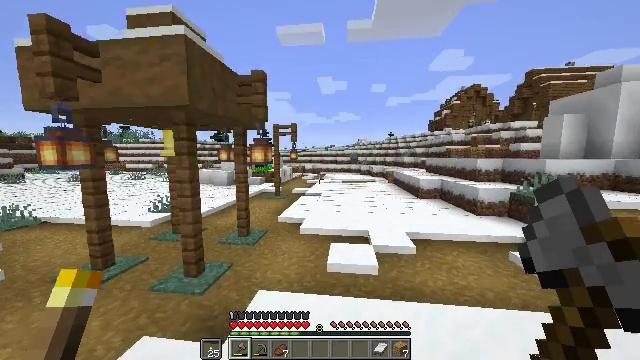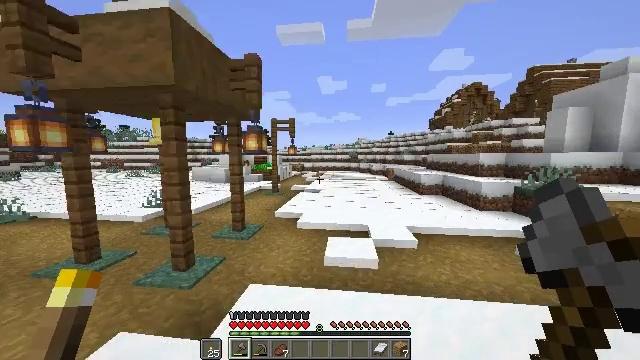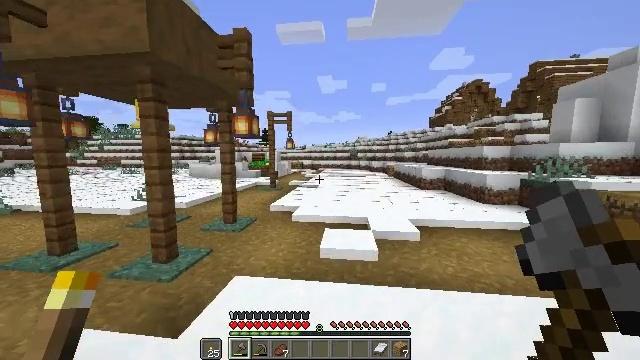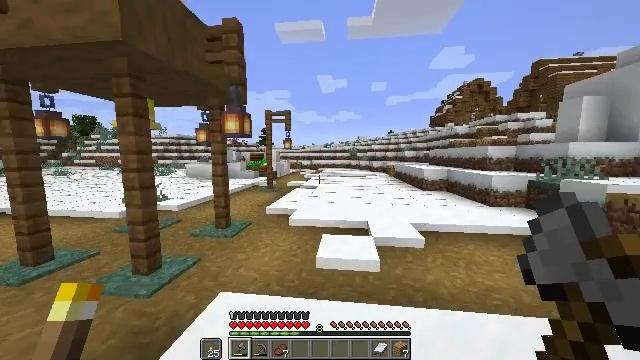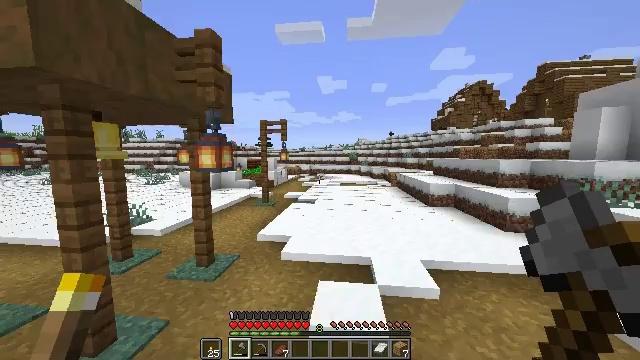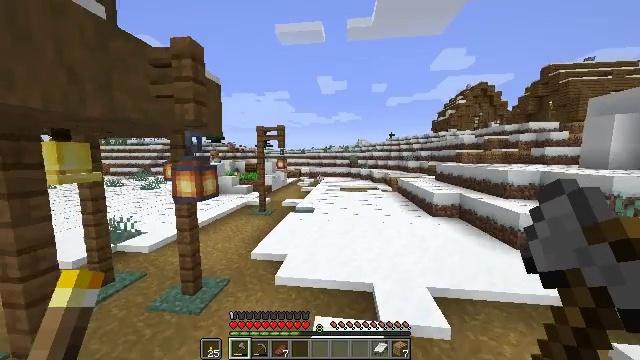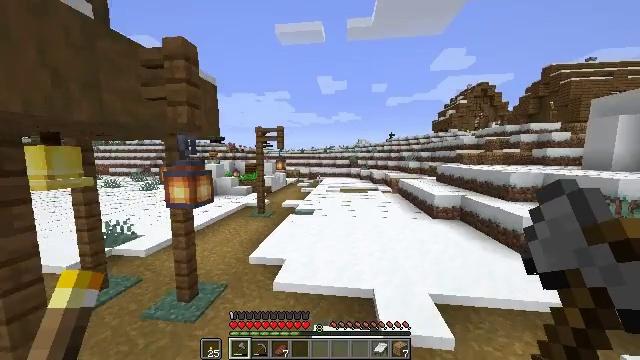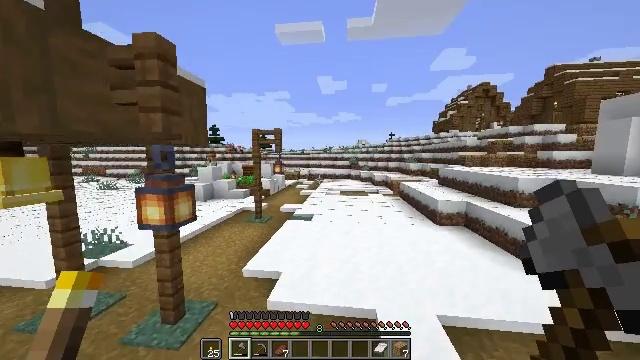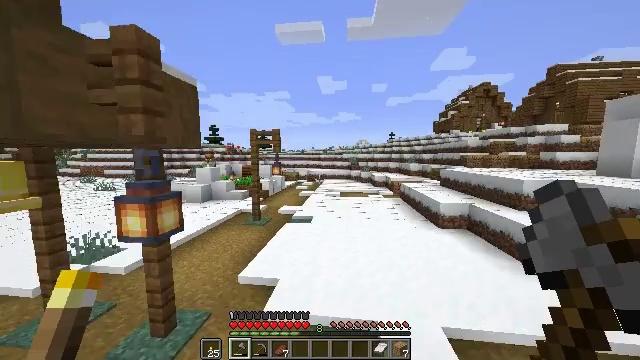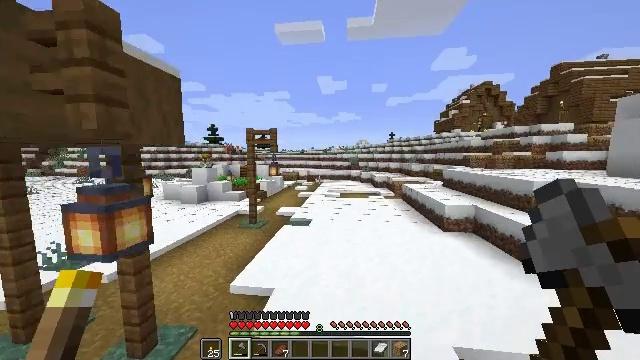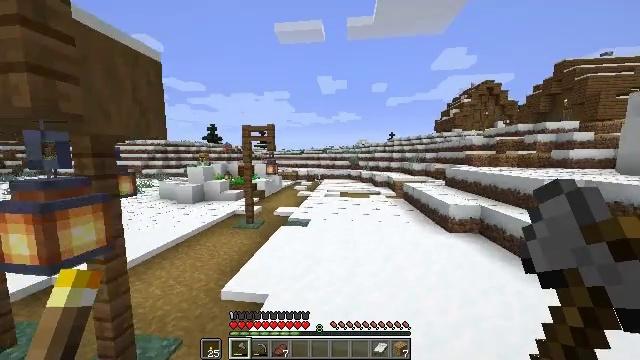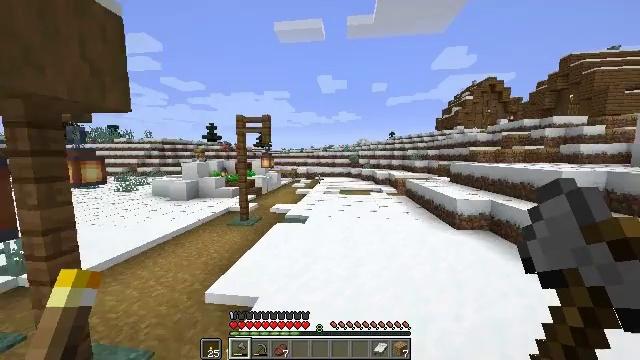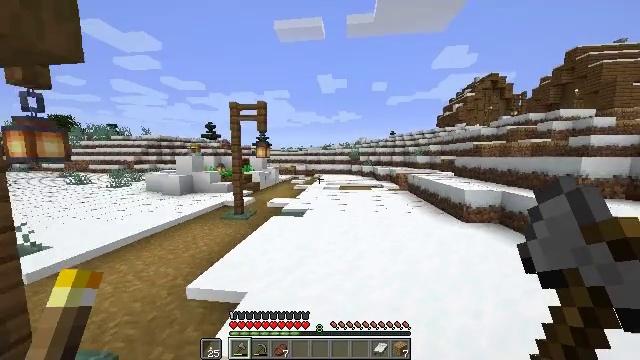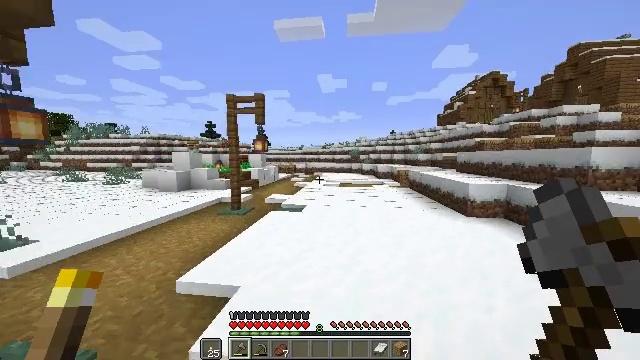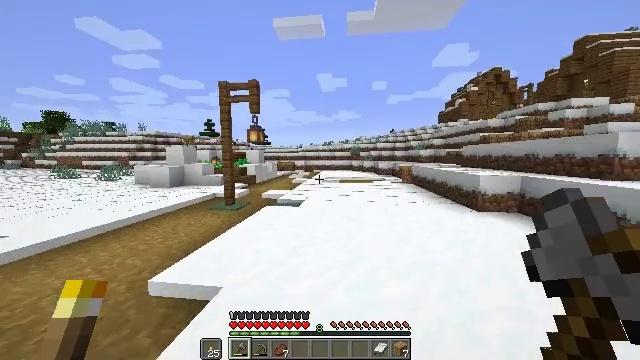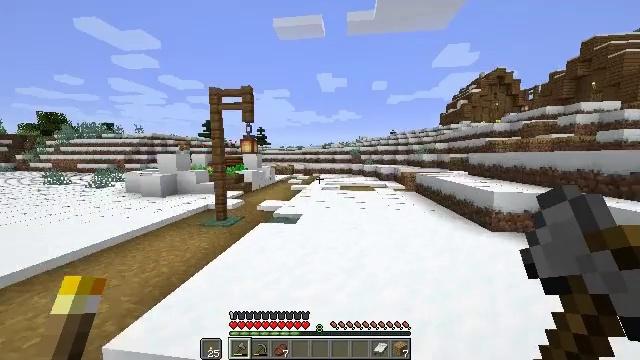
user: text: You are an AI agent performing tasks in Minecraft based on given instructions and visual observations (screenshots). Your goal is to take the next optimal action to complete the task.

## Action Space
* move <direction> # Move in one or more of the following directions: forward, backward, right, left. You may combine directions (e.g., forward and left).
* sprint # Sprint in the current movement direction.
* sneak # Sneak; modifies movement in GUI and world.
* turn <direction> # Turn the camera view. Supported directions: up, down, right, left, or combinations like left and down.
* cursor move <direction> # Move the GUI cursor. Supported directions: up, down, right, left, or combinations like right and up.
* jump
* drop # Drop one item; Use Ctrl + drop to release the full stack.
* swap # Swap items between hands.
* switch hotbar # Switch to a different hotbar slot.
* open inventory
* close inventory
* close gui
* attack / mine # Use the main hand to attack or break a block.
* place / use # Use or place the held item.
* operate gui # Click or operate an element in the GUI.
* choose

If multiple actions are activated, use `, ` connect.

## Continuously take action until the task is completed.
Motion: motion action
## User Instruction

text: Gather the white carpet for inventory.
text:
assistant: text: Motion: move forward, sprint, jump
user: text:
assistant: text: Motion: move forward, sprint, jump
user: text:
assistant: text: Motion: move forward, sprint, jump
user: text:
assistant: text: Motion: move forward, sprint, jump
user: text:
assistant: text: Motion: move forward, sprint, jump
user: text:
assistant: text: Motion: move forward, sprint, jump
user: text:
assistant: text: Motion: move forward, sprint, jump
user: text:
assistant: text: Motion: move forward, sprint, jump
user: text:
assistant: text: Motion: move forward, sprint, jump
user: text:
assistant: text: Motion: move forward, sprint, jump
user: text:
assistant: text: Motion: move forward, sprint, jump
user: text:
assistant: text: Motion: move forward, sprint, jump
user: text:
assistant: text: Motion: move forward, sprint, jump
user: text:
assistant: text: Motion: move forward, sprint, jump
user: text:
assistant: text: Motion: move forward, sprint, jump
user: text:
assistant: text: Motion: move forward, sprint, jump
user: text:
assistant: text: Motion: move forward, sprint, jump
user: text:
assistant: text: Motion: move forward, sprint, jump
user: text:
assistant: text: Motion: move forward, sprint, jump
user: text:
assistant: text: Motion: move forward, sprint, jump
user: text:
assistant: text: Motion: move forward, sprint, jump
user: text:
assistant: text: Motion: move forward, sprint, jump
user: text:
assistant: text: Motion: move forward, sprint, jump
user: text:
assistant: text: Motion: move forward, sprint, jump
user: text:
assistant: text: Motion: move forward, sprint, jump
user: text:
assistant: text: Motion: move forward, sprint, jump
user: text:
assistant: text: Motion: move forward, sprint, jump
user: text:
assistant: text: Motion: move forward, sprint, jump
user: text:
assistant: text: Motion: move forward, sprint, jump
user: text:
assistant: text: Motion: move forward, sprint, jump